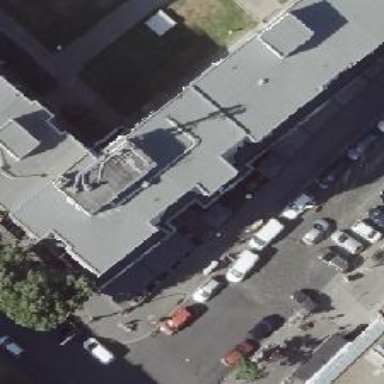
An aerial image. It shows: Apartment building with grey roof.